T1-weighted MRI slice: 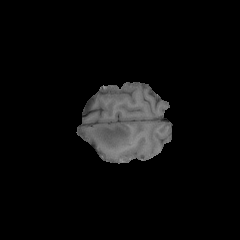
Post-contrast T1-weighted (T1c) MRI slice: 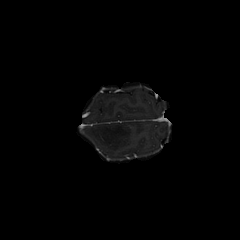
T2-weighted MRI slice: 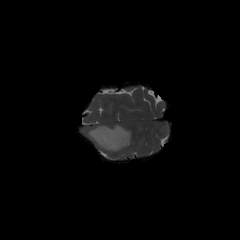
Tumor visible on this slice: yes